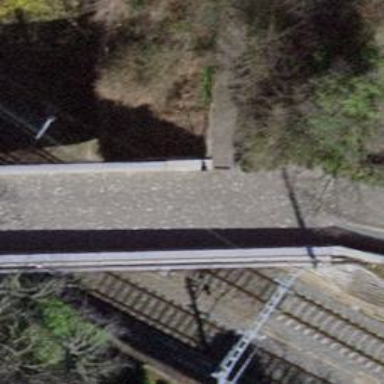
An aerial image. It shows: Service road on bridge with sett surface.